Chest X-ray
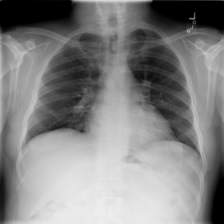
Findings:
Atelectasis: negative
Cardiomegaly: negative
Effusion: negative
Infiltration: negative
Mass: negative
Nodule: negative
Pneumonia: negative
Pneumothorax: negative
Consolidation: negative
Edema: negative
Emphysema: negative
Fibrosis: negative
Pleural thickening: negative
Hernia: negative